Question: Given an input, I am trying to build a tree which should grow horizontally applying transformations to that input and the consequent children.
For example, given the input 'aab' and two transformation rules like:
'''
ab -> bba
b -> ba
'''
A tree like this would need to be built:

I have written the code, but the way I have done it, my tree works vertically, and I don't want that. I need it to work horizontally and I fail to see where/how I would write the recursion. Here is what I have right now:
'''
#include <string.h>
#include <stddef.h>
#include <stdio.h>
#include <stdlib.h>
typedef struct t_string_node {
struct t_string_node *next;
char *value;
} string_node;
typedef struct t_transformation_rule {
struct t_transformation_rule *next;
char *needle;
char *replacement;
} transformation_rule;
void findTransformations(char *origin, string_node **transformations, char *needle, char *replacement)
{
char *str = origin;
for (char *p = str; *p != ''; p++) {
if (strncmp(p, needle, strlen(needle)) == 0) {
char *str_ = malloc(strlen(str)+1+strlen(replacement)-strlen(needle));
strcpy(str_, str);
char *p_ = p - str + str_;
memmove(p_+strlen(replacement), p_+strlen(needle), strlen(p_)+1-strlen(replacement));
memcpy(p_, replacement, strlen(replacement));
//Create new string node.
string_node *transformation;
transformation = malloc(sizeof(string_node));
transformation->value = str_;
transformation->next = NULL;
while (*transformations != NULL) {
transformations = &(*transformations)->next;
}
*transformations = transformation;
}
}
}
int hasTransformation(char *origin, char *target, transformation_rule *list_of_rules)
{
int level;
level = 0;
int found;
string_node *current;
current = malloc(sizeof(string_node));
current->value = origin;
current->next = NULL;
if(list_of_rules == NULL) {
if (strcmp(origin, target) == 0) {
printf("Solution in 0 steps");
return 1;
} else {
printf("No solution");
return 0;
}
}
string_node *transformations;
transformations = NULL;
while (current != NULL) {
findTransformations(current->value, target, &transformations, list_of_rules->needle, list_of_rules->replacement);
findTransformations(current->value, &transformations, list_of_rules->next->needle, list_of_rules->next->replacement);
current = current->next;
}
while (transformations != NULL) {
printf("%s
", transformations->value);
transformations = transformations->next;
}
return 1;
}
void main()
{
char *input = "aab";
char *target = "bababab";
char *needle = "ab";
char *replacement = "bba";
transformation_rule *list_of_rules;
list_of_rules = NULL;
list_of_rules = malloc(sizeof(transformation_rule));
list_of_rules->needle = "ab";
list_of_rules->replacement = "bba";
list_of_rules->next = NULL;
//Create another rule
transformation_rule *new_rule;
new_rule = malloc(sizeof(transformation_rule));
new_rule->needle = "b";
new_rule->replacement = "ba";
new_rule->next = NULL;
list_of_rules->next = new_rule;
int has_trans;
has_trans = hasTransformation(input, target, list_of_rules);
}
'''
Anybody could help me to realize how would I do this so that the tree grows horizontally instead of vertically?
Thanks
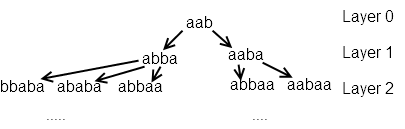
Answer: @All: This question is a continuation on <URL>.
Now the answer to the depth-first vs breadth-first issue: To to this you should not build a tree-datastructure at all. All you have to care about is the and the .
So you just create one list for each. In the beginning you put your start-string in the and your is empty. You then see that you can derive 'abba' and 'aaba' so you put them into next. Then you and put everything from into and then clear .
You keep repeating this until you notice that you are adding your target string to then you can stop searching.
: As i said in the answer referenced above: This may not terminate and is indecidable whether it will eventually terminate (Halting-problem), BUT there are many heuristics to detect non-termination in cases.
: Ok, here's the code!
'''
#include "stdlib.h"
#include "stdio.h"
#include "string.h"
struct list_s {
struct list_s* next;
char* entry;
};
char* paste(char* begin, int len1, char* mid, int len2, char* end, int len3) {
char* a = malloc(len1+len2+len3+1);
memcpy(a, begin, len1);
memcpy(a+len1, mid, len2);
memcpy(a+len1+len2, end, len3);
a[len1+len2+len3] = '';
return a;
}
void push(struct list_s** top, char* p) {
struct list_s* l = malloc(sizeof(struct list_s));
l->next = *top;
l->entry = p;
*top = l;
}
char* pop(struct list_s** top) {
char* res = (*top)->entry;
struct list_s* next = (*top)->next;
free(*top);
*top = next;
return res;
}
int main() {
char* input = "aab";
// char* target = "bbabaa"; // 11th try
char* target = "abbaa"; // 5th try
// char* target = "bababab";// has no solution
#define cRules 2
char* from[cRules] = {"ab", "b"}; // ab->bba and b->ba
char* to[cRules] = {"bba", "ba"};
struct list_s* current = 0;
struct list_s* nextLayer = 0;
char* inputAlloc = malloc(strlen(input));
strcpy(inputAlloc, input);
push(&current, inputAlloc);
int counter = 0;
while(current) { // = while not empty
char* cur = pop(&current);
int lenCur = strlen(cur);
printf("%s:
", cur);
int iRule=0; for(; iRule<cRules; ++iRule) { // for each rule
char* pos = cur;
for(;;) { // apply the rule wherever it fits
pos = strstr(pos, from[iRule]);
if(!pos) break;
char* mod = paste(
cur, pos-cur,
to[iRule], strlen(to[iRule]),
pos+strlen(from[iRule]),
cur+lenCur-(pos+strlen(from[iRule])) );
printf("->%s
", mod);
if(!strcmp(mod, target)) {
printf("DONE
");
return 0;
}
push(&nextLayer, mod);
++pos;
}
}
free(cur);
if(!current) { // next round!
current = nextLayer;
nextLayer = 0;
}
++counter;
// here you can add some of the fail-conditions we talked about
if(counter==100) {
printf("heuristic: no solution
");
return 0;
}
}
return 0;
}
'''